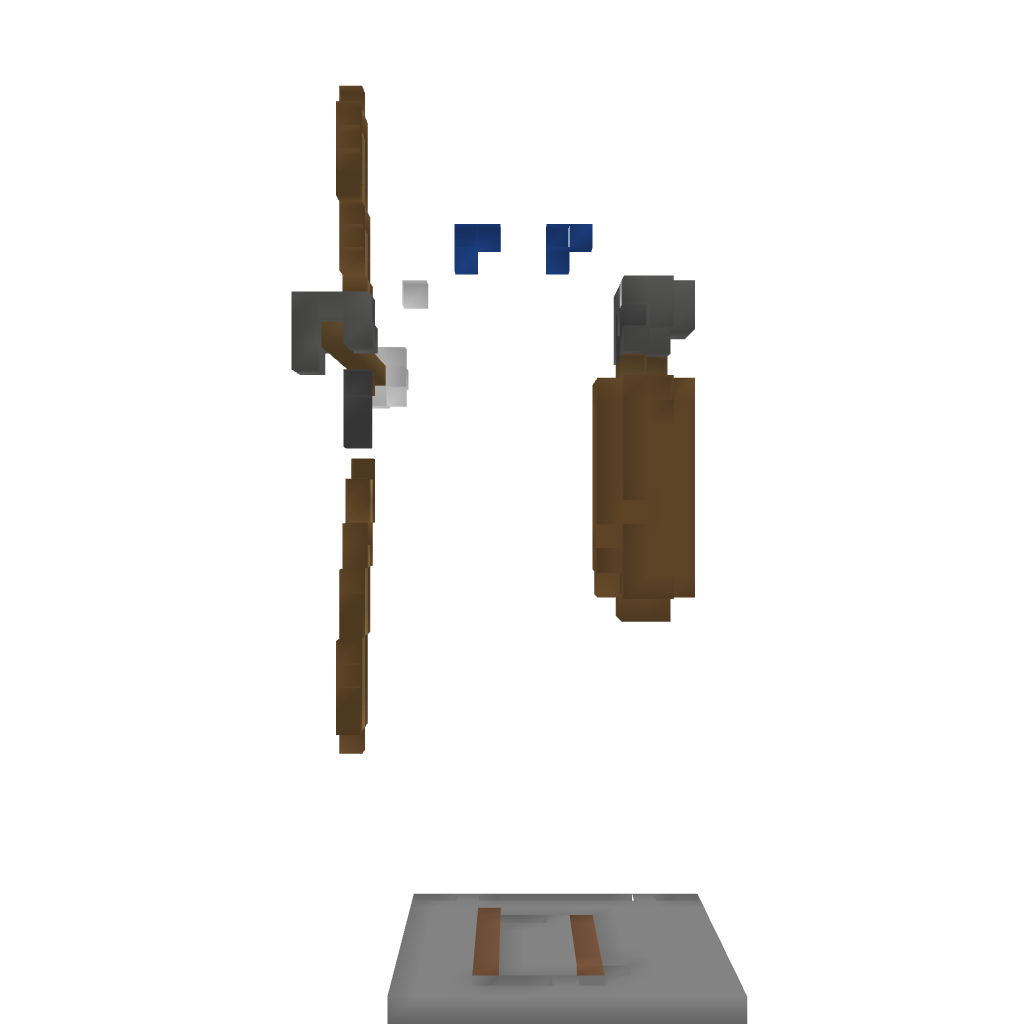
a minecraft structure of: Statue of Artemis